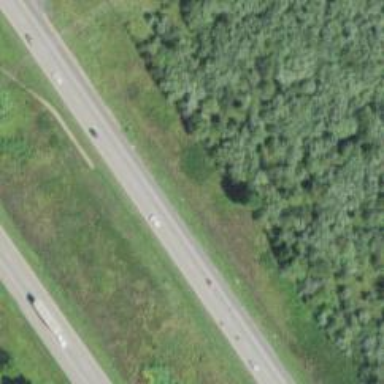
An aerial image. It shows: View of motorway.